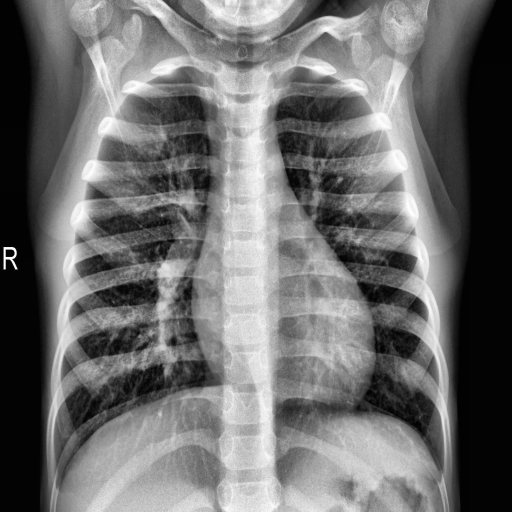
Finding: NORMAL